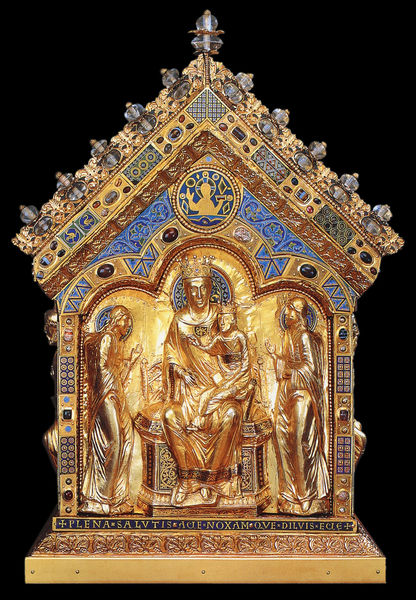
Titel: Heribertschrein
Standort: Köln, Neu St. Heribert (EU - D - NRW)
Schlagwörter: blau, gott, hand, frau, männer, haus, ornament, kirche, gold, edelsteine, gotik, schwarzer hintergrund, engel, relief, schrift, formen, könig, thron, inschrift, ornamente, foto, text, sarg, christus, jesus, religiös, romanik, prinz, heilige, salut, jünger, anbetung, grabstätte, reliquie, aufnahme, altarbild, saphir, romanisch, fundament, apostel, byzanz, muttergottes, reliquiar, reliquien, sarkophark, plena, prunkkasten, requilarkasten